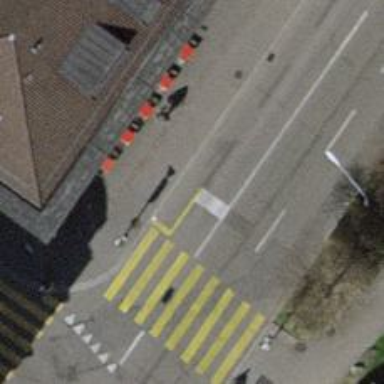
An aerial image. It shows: Street cabinet used for traffic control.